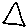
Label: triangle